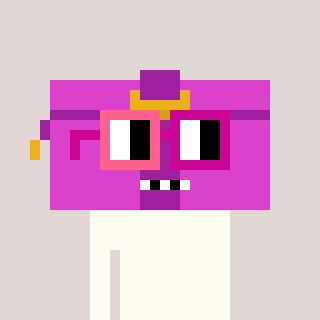
a pixel art character with square pink and red glasses, a clutch-shaped head and a bluegrey-colored body on a warm background